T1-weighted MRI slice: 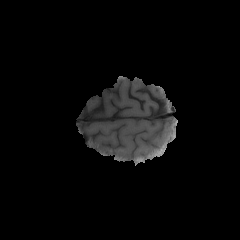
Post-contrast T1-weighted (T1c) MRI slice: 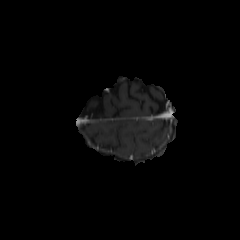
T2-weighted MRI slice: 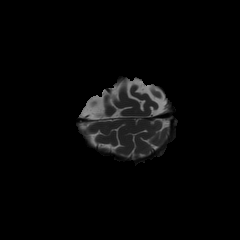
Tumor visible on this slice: no